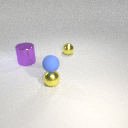
large purple metal cylinder in front of small yellow metal sphere